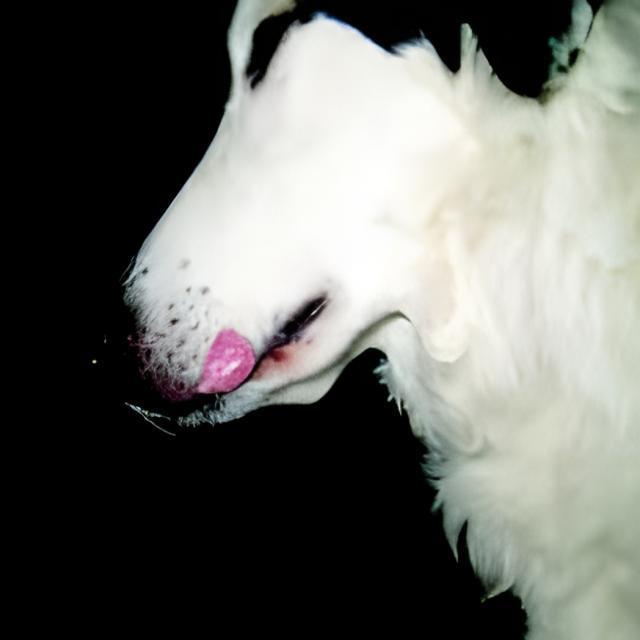
Canine dermatitis — inflammation of the skin presenting with erythema, pruritus, papules, and excoriation. May be allergic, contact, or atopic in origin.